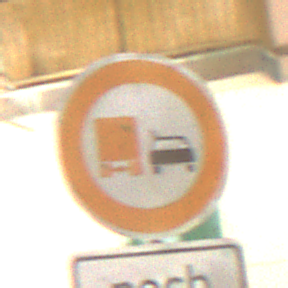
Verkehrszeichen: UeberholverbotKraftfahrzeuge
Zusatzzeichen unten: LaengeEinerStrecke4
Umgebung: Outdoor, Urban
Tageszeit: Night
Wetter: PartlyCloudy
Licht: Artificial
Jahreszeit: NotSpecified
Kontrast: HighContrast